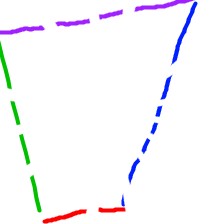
Shape: trapezoid